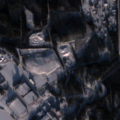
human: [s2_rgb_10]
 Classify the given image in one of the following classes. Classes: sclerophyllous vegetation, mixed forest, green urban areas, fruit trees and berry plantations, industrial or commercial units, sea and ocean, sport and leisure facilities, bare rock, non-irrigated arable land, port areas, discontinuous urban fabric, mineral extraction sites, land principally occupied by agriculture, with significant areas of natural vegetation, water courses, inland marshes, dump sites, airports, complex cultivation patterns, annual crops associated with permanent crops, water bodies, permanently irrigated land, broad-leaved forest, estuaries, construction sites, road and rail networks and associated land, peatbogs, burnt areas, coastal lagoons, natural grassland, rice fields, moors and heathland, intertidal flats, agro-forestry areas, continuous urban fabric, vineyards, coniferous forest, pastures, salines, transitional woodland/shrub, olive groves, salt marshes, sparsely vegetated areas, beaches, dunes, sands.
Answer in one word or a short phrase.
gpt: discontinuous urban fabric, industrial or commercial units, coniferous forest, mixed forest, sea and ocean